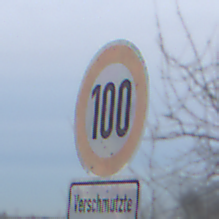
Verkehrszeichen: Geschwindigkeit100
Zusatzzeichen unten: HinweiseAufGefahrenDurchVerbaleAngabe4
Umgebung: Outdoor, Suburban
Tageszeit: MorningAfternoon
Wetter: Overcast
Licht: Natural
Jahreszeit: NotSpecified
Kontrast: LowContrast